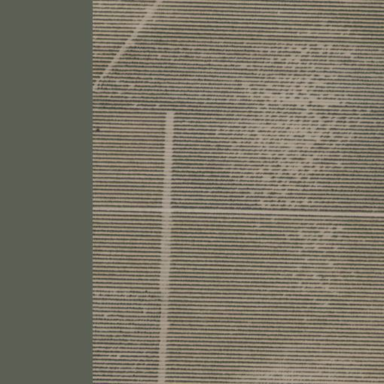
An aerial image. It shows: Vineyard.